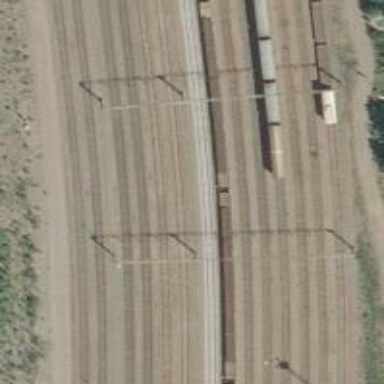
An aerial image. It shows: Railway yard with electrified contact lines.